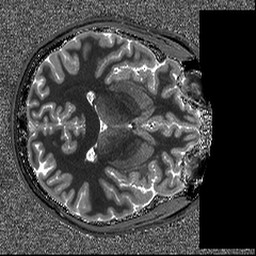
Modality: T1map
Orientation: axial
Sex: male